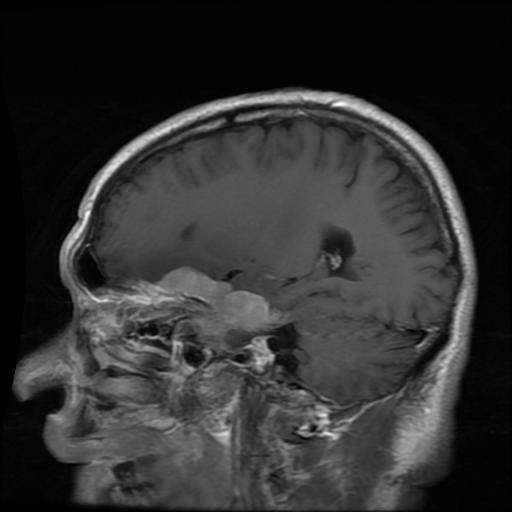
Label: meningioma